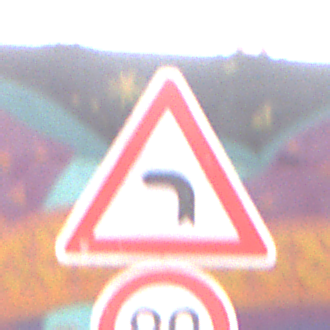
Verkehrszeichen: KurveLinks
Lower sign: Geschwindigkeit80
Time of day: Midday
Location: Roofed (Special)
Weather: Overcast
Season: NotSpecified
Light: Natural